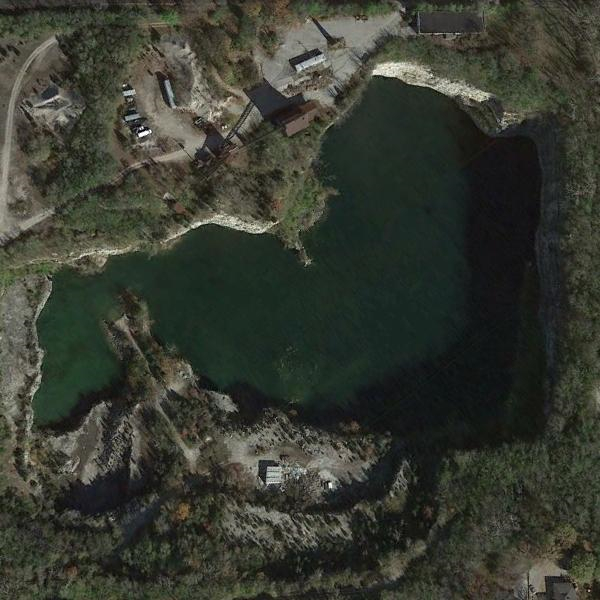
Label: Pond